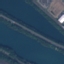
Land use / land cover class: River